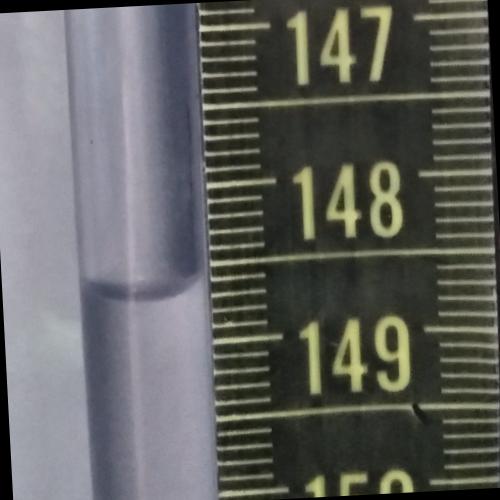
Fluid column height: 148.7 cm